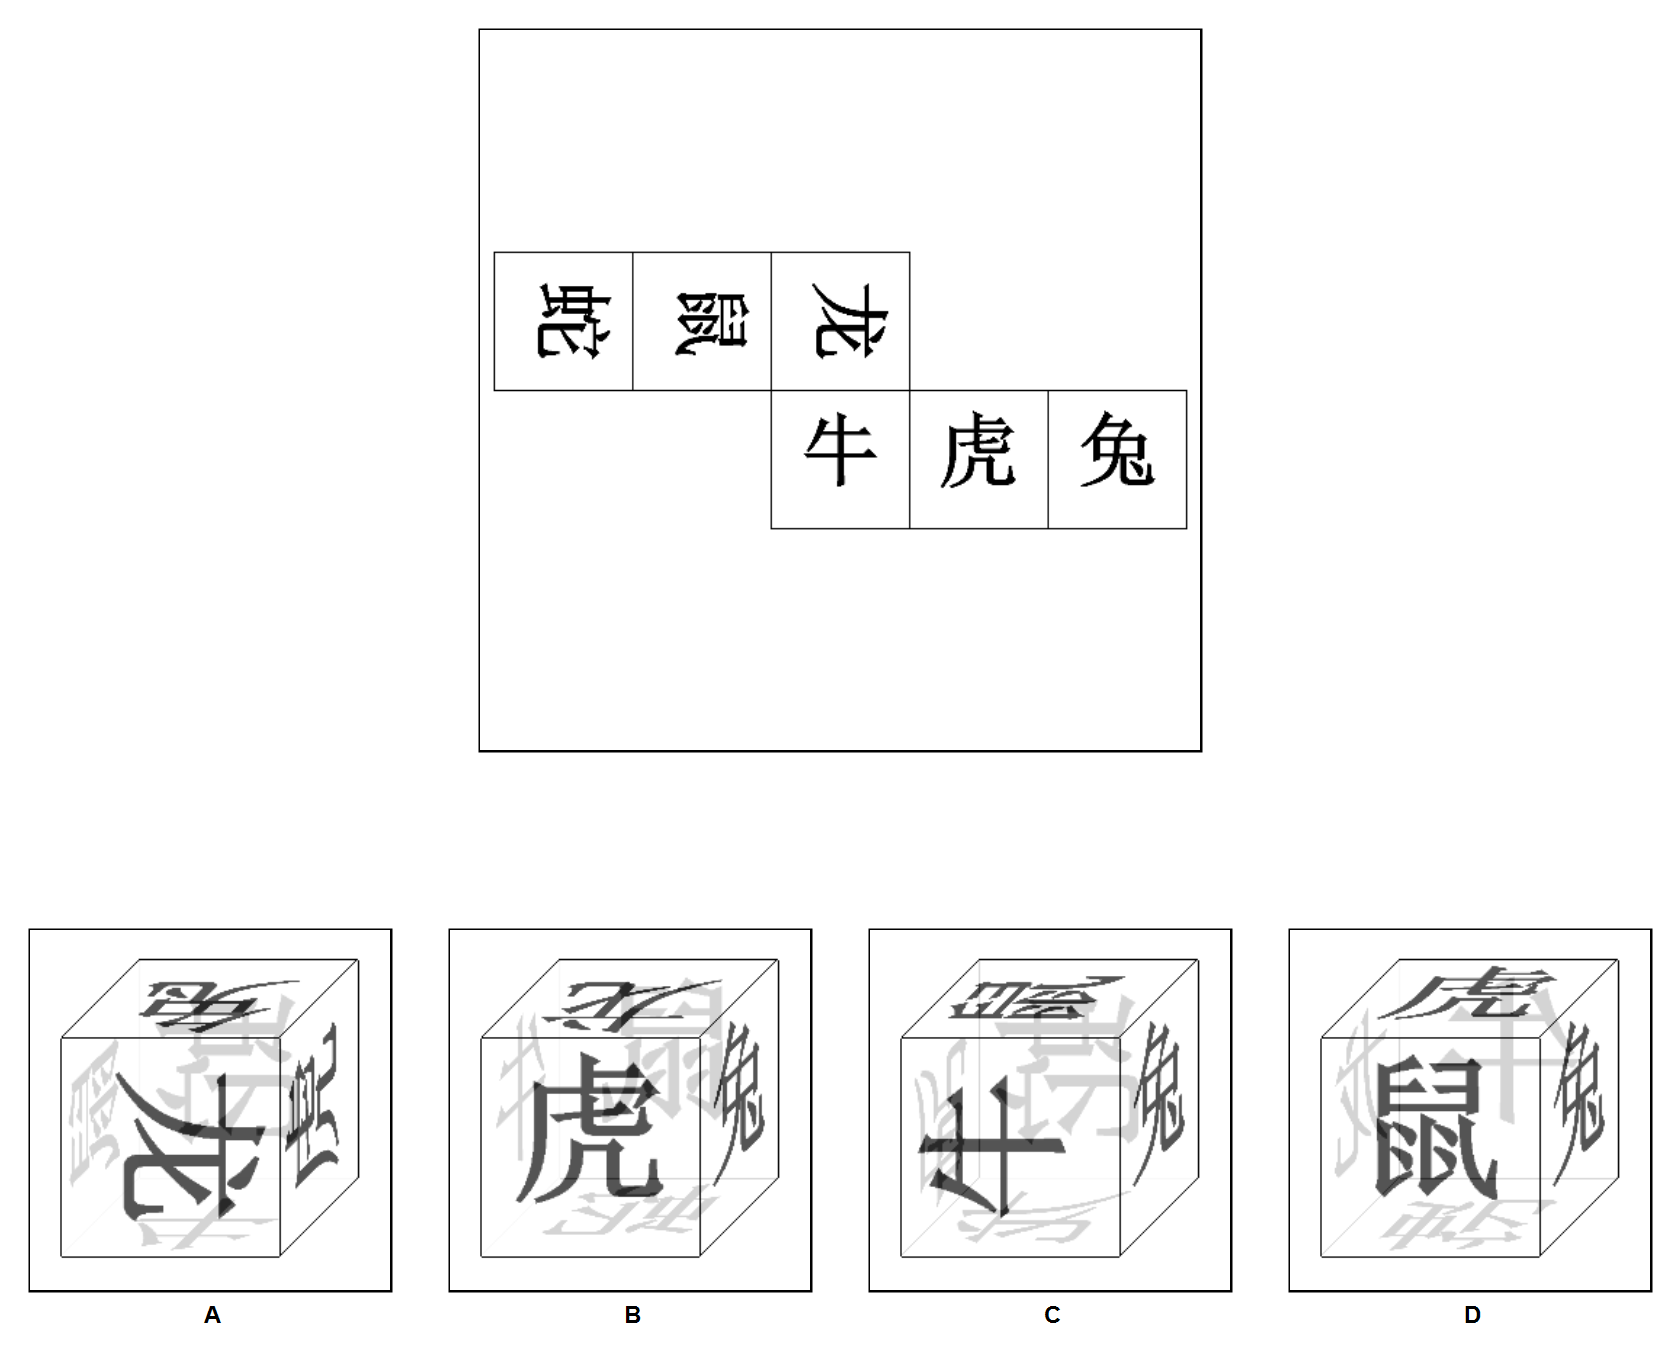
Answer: A